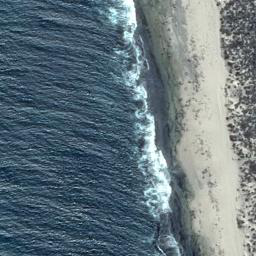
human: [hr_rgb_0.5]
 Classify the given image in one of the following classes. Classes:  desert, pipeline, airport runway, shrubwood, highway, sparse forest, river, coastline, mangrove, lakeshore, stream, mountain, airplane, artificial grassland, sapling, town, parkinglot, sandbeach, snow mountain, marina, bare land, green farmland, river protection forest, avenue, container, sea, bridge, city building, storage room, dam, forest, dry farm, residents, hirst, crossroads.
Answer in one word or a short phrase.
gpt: coastline